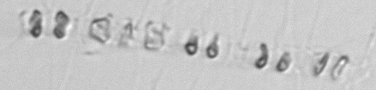
Label: Chaetoceros_socialis